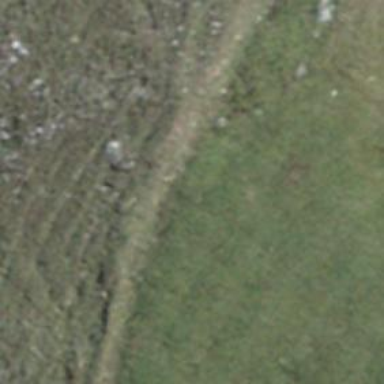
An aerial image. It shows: Grassy track with grade3 tracktype.